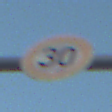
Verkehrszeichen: Geschwindigkeit30
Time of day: SunriseSunset
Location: Outdoor (Nature)
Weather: Clear
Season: Winter
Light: Natural